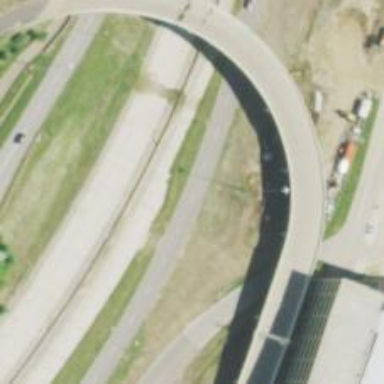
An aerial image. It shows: This image shows trunk highway that functions as expressway.